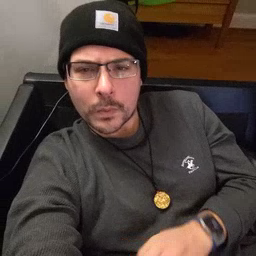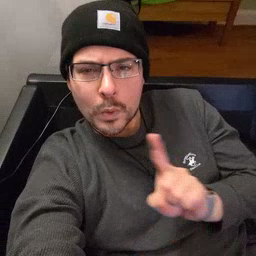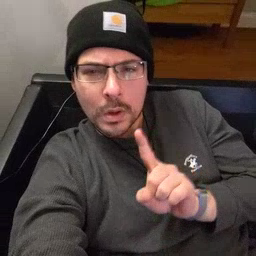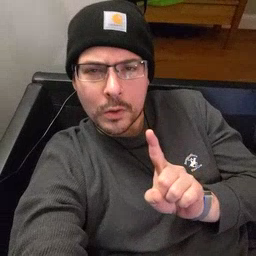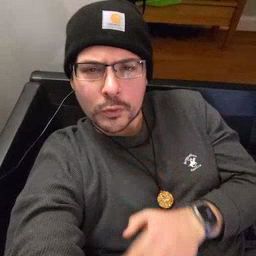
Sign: where